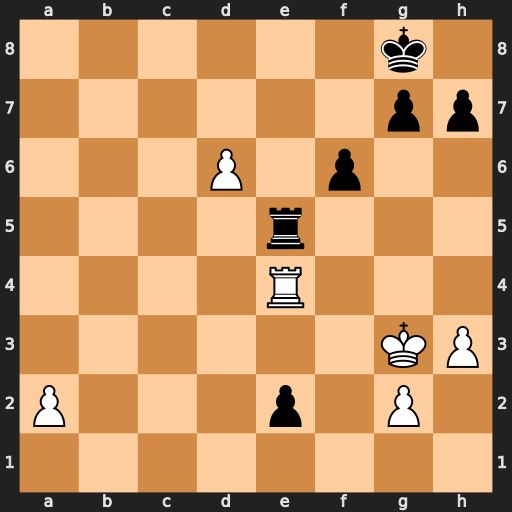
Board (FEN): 6k1/6pp/3P1p2/4r3/4R3/6KP/P3p1P1/8
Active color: w
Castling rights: -
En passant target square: -
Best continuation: Rxe5 fxe5 Kf2 e1=Q+ Kxe1